Interaction volume radius: 5 \u00c5
Interaction volume height: 10 \u00c5
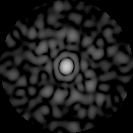
Disorder parameter: 0.8881